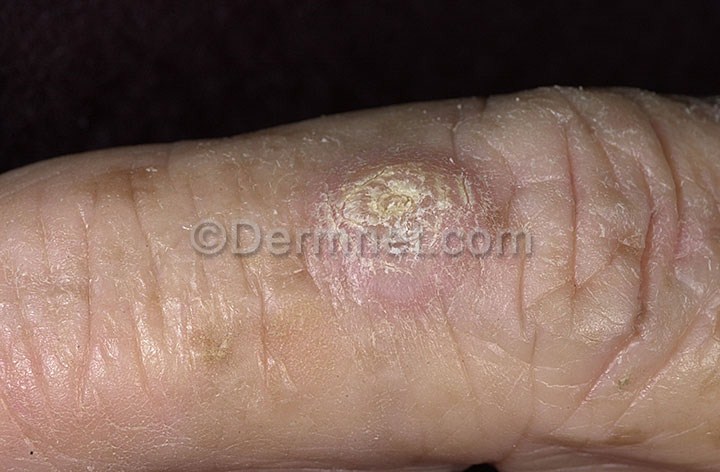
Disease: Actinic Keratosis Basal Cell Carcinoma and other Malignant Lesions